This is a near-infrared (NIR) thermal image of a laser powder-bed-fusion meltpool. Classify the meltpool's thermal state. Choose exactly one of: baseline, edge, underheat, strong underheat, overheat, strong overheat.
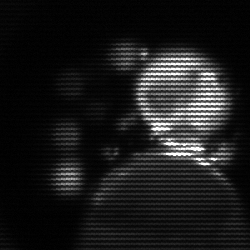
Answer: edge